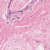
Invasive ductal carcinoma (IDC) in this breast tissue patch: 0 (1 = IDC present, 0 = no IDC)